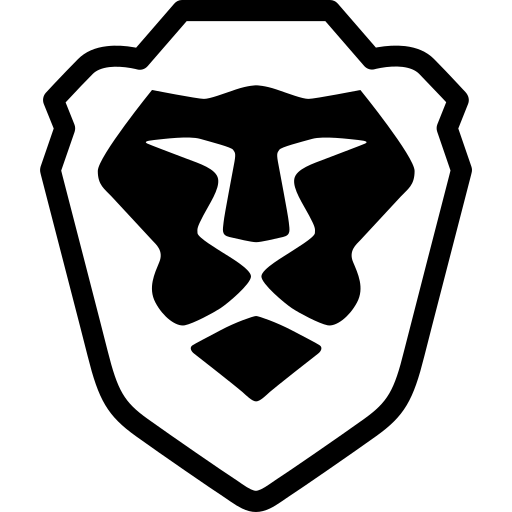
Tags: icon, FontAwesome, fa-icon, brand, brave, reverse